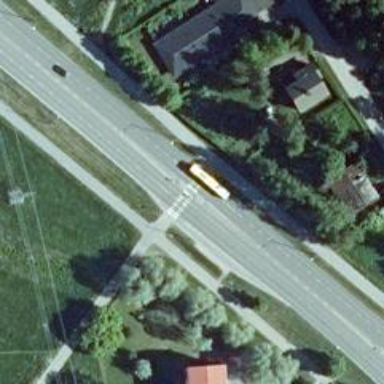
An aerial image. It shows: Marked crossing with pedestrian island.